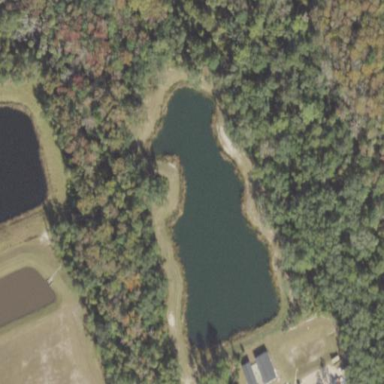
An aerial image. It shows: Pond with natural water.